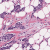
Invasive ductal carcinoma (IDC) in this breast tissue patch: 1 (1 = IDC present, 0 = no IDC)